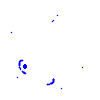
Particle: pion